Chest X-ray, PA view. Patient: 63 years old, sex F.
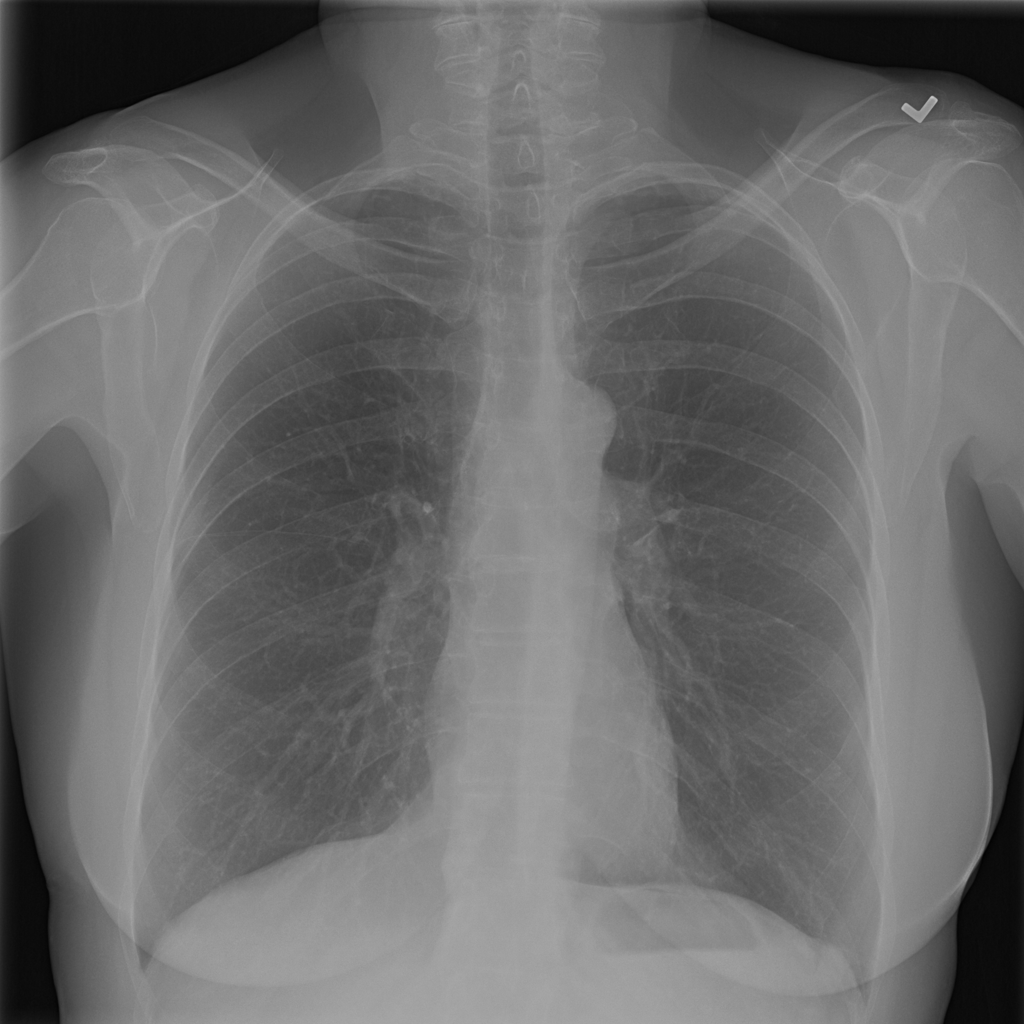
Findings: No Finding